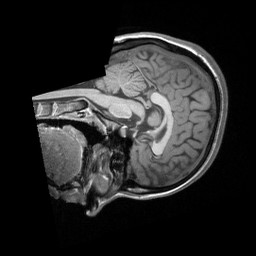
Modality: T1w
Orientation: sagittal
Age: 19
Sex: female